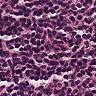
Metastatic tissue present: no